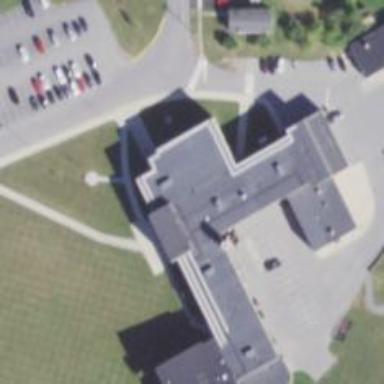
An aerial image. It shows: School.